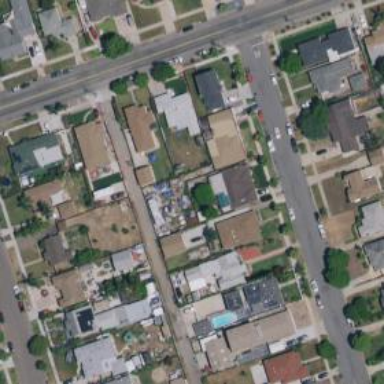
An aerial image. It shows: Alley classified as service road.